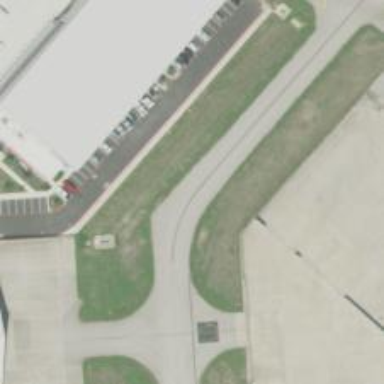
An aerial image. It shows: Image of taxiway at airport.